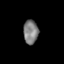
Tissue: skin
Cell type: Others
Senescence score: 0.786
Nuclear area (px): 349
Mean DAPI intensity: 125.244